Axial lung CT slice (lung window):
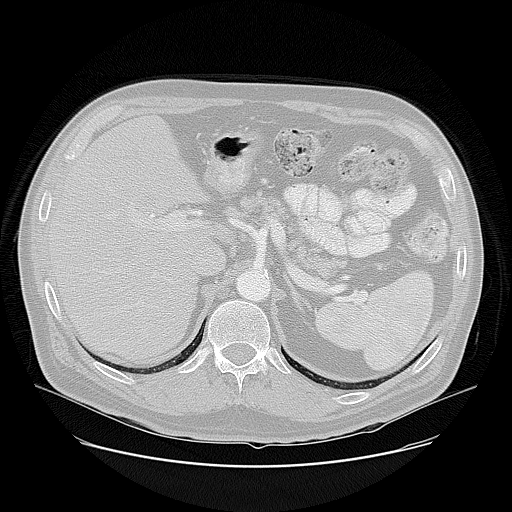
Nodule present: no